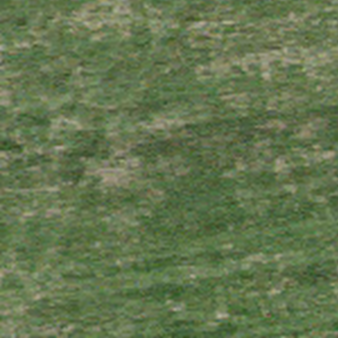
Label: other